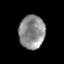
Tissue: prostate
Cell type: T cells
Senescence score: 0.361
Nuclear area (px): 844
Mean DAPI intensity: 140.628